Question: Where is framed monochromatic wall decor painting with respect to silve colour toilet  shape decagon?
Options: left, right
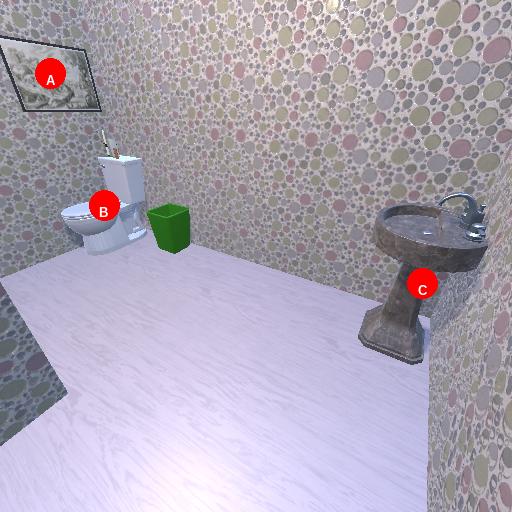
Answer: left